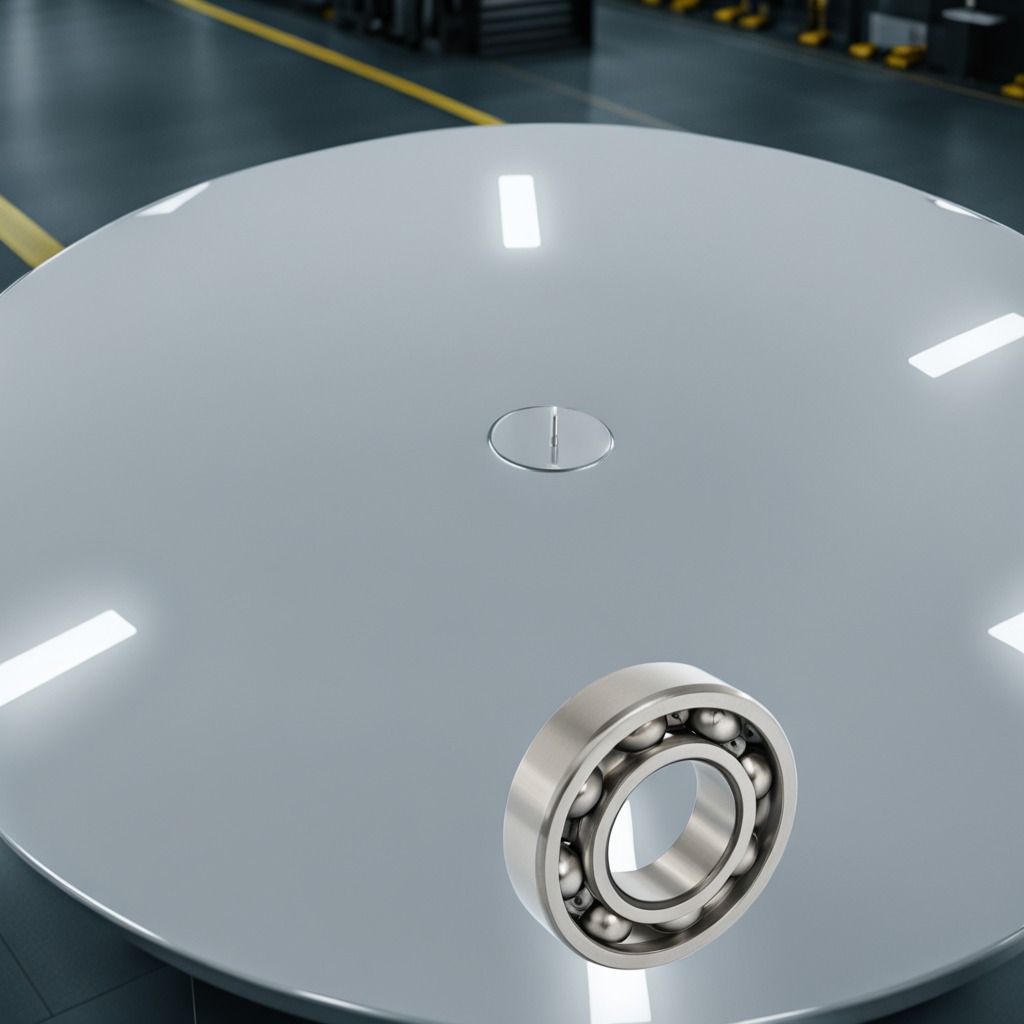
A metal ball bearing is lying on a high-gloss table in a ship maintenance bay industrial lighting.